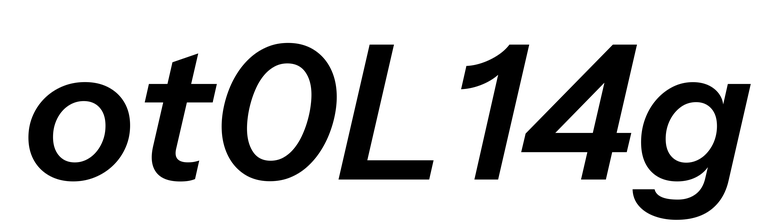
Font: InstrumentSans-Italic_SemiBold_Italic